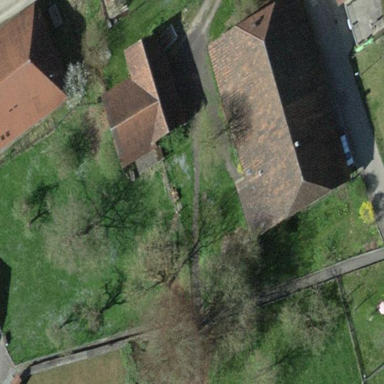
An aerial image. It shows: Farm building.